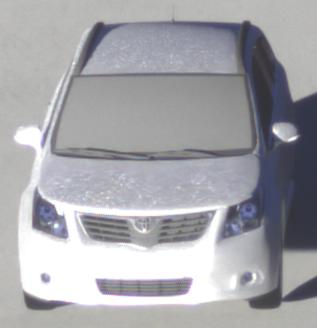
Make: Toyota
Model: Avensis 1.6
Detailed model: Avensis (T27) Notch Back
Model produced from: 2009/01
Model produced until: 2010/08
Doors: 4
Color: white
Road condition: dry road
Daytime: sunrise or sunset
Contrast: low contrast